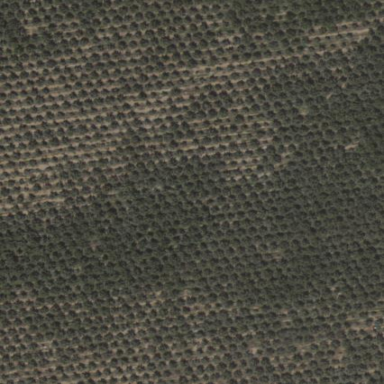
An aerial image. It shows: Orchard.